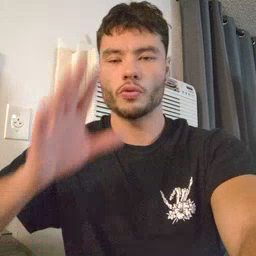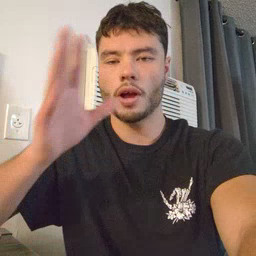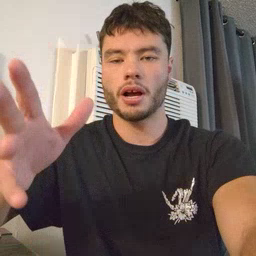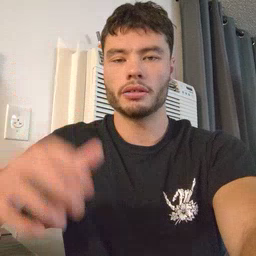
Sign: grandma